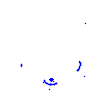
Particle: proton